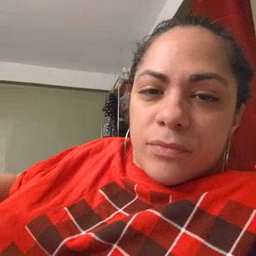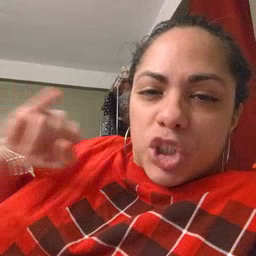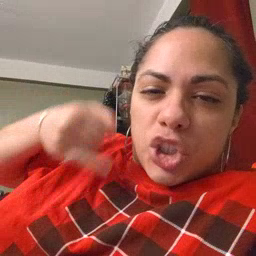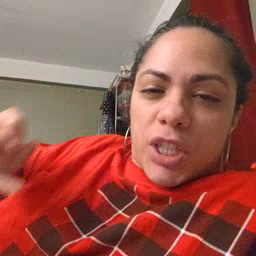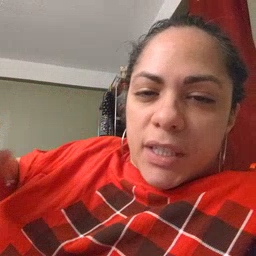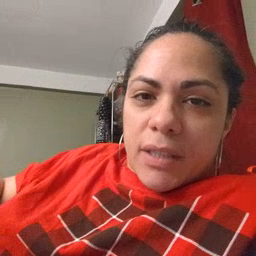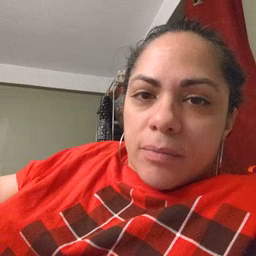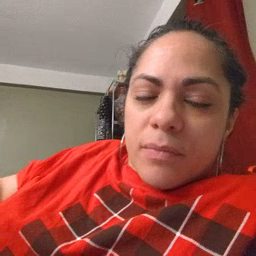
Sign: jeans